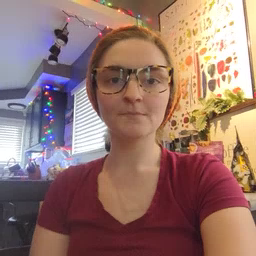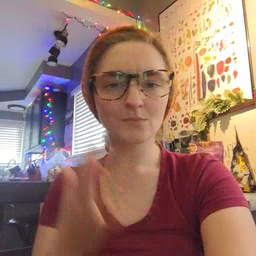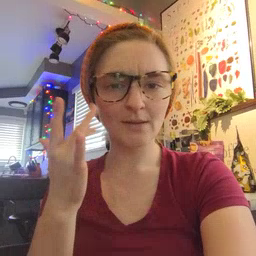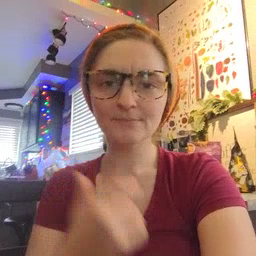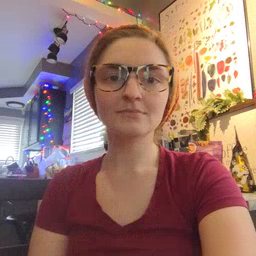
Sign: why